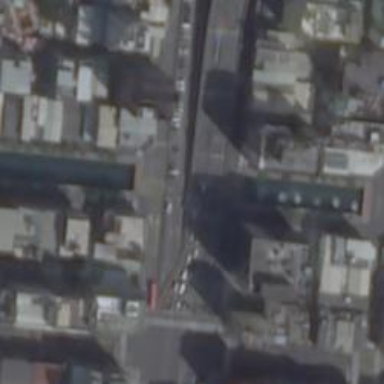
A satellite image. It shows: Secondary road crossing bridge.